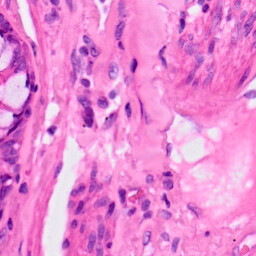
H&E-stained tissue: Lung